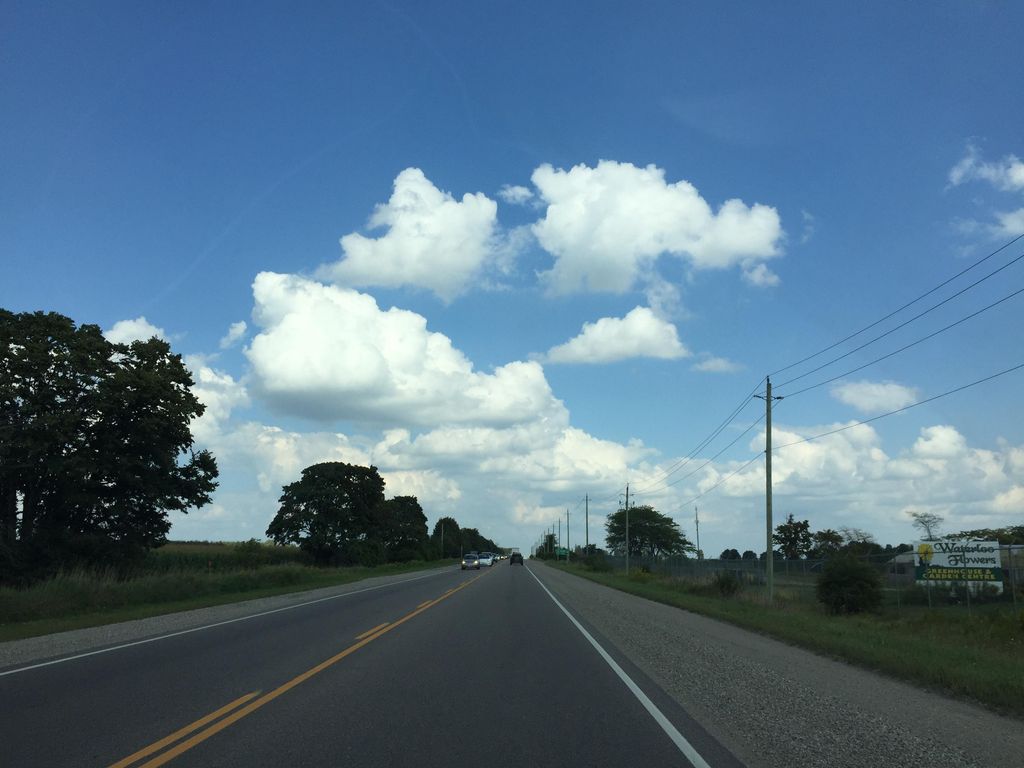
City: kitchener-waterloo